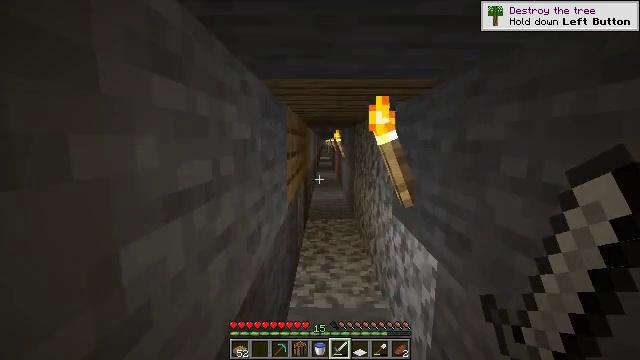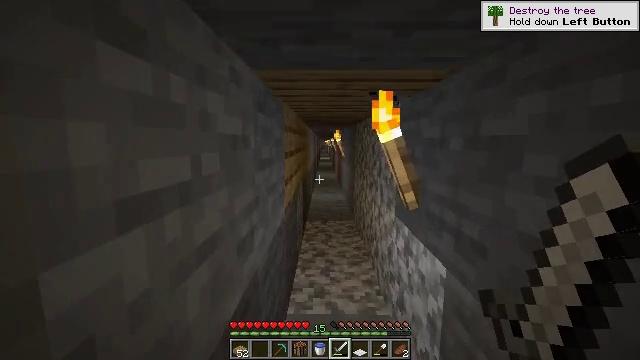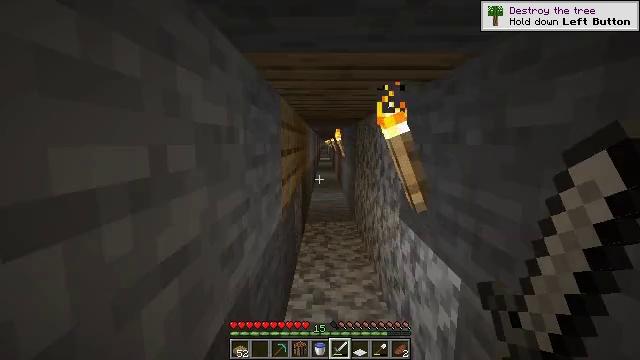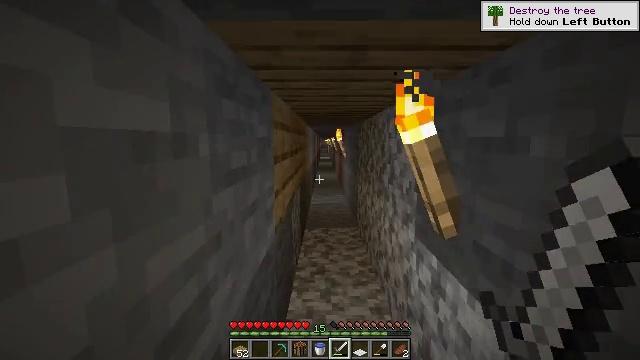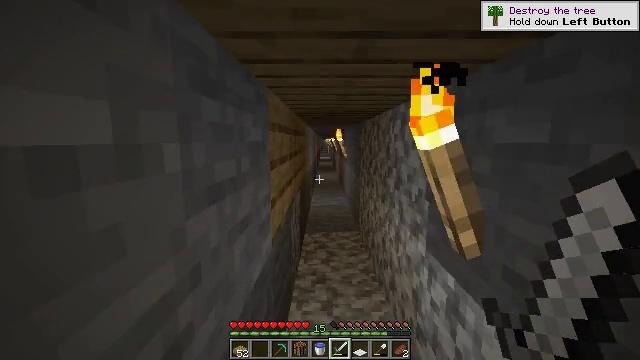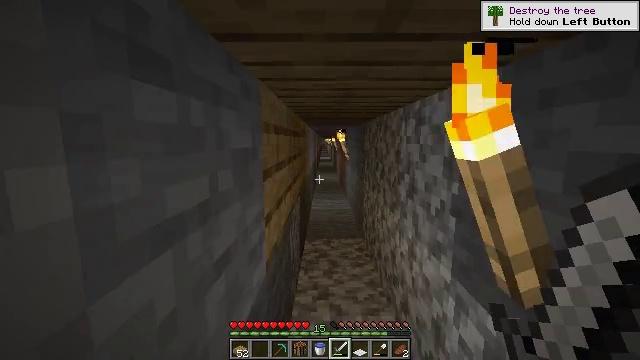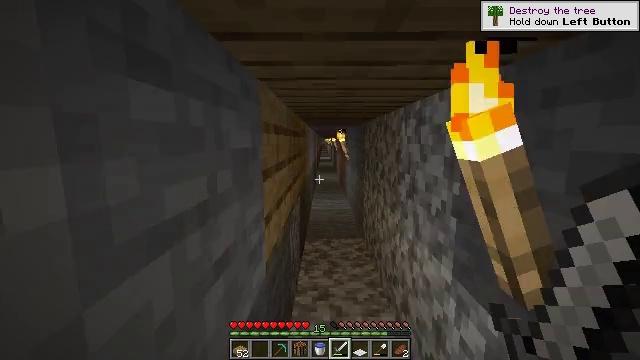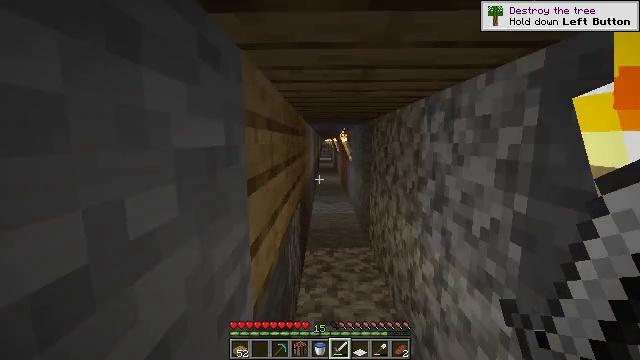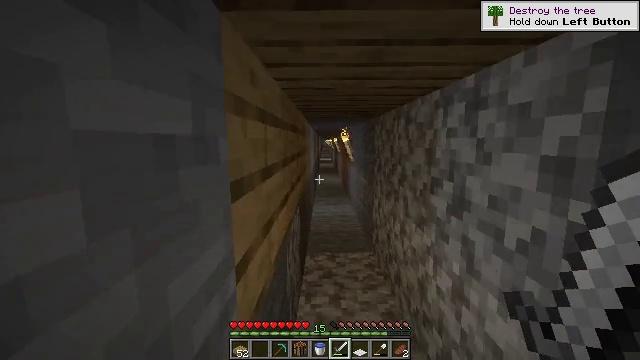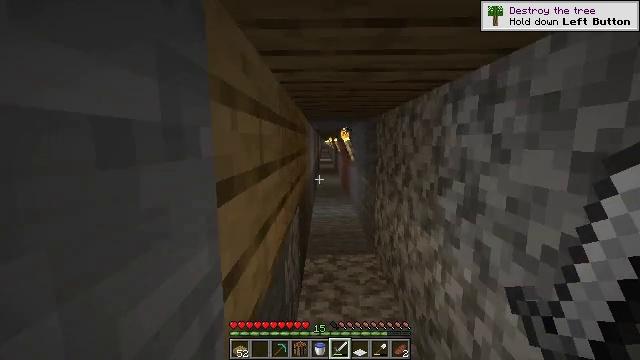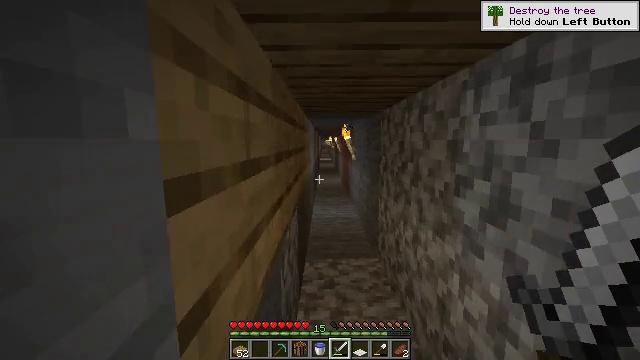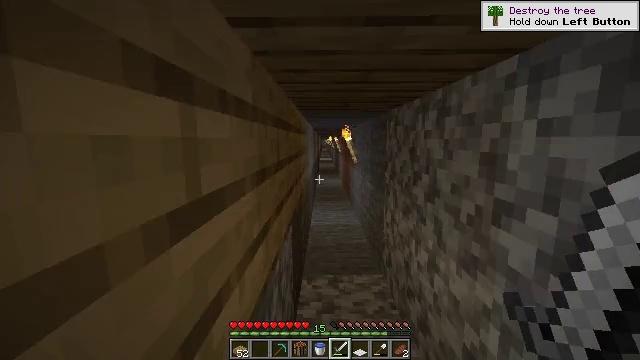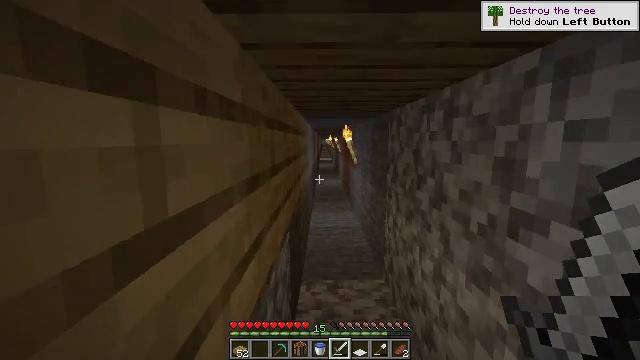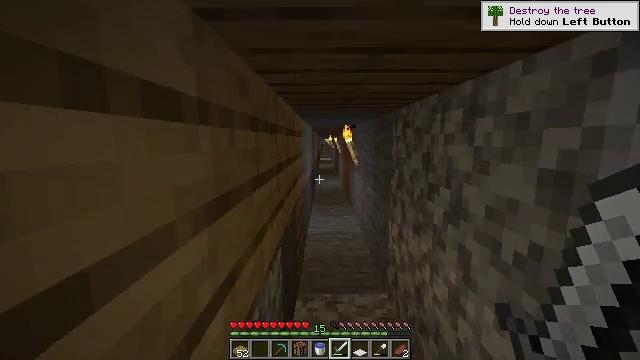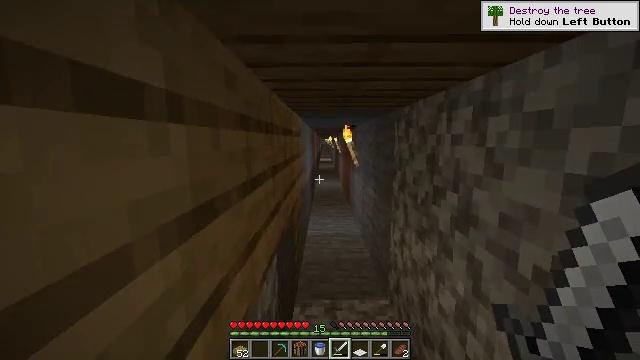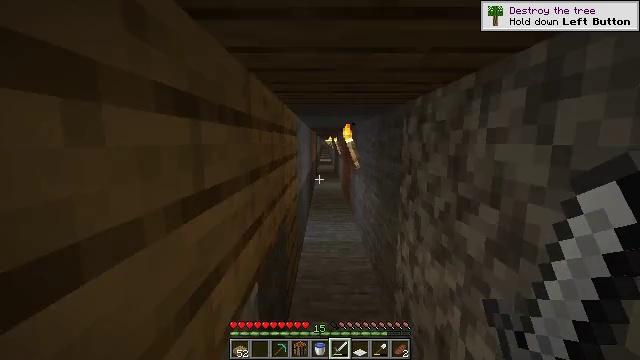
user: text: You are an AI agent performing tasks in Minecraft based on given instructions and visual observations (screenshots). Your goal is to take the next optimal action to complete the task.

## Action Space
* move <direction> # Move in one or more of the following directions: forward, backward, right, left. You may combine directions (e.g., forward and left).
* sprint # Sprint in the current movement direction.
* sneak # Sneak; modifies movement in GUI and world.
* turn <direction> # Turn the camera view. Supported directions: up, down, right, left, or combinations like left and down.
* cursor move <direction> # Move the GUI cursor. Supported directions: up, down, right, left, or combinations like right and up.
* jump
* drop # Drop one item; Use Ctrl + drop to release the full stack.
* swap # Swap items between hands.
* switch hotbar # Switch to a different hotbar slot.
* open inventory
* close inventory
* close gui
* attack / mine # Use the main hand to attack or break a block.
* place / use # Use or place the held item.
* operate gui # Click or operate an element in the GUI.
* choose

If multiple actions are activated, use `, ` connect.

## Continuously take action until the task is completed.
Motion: motion action
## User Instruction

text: Break the existing planks.
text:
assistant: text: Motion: move forward, sprint
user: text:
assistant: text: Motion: move forward, sprint
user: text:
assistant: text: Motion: move forward, sprint
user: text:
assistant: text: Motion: move forward, sprint
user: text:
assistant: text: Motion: move forward, sprint
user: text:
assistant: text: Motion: move forward, sprint
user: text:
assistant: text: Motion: move forward, sprint
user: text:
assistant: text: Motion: move forward, sprint
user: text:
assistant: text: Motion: move forward, sprint
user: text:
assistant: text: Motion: move forward, sprint
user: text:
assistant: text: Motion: move forward, sprint
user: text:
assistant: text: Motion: move forward, sprint
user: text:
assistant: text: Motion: move forward, sprint
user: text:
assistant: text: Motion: move forward, sprint
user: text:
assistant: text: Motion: move forward, sprint
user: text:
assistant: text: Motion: move forward, sprint
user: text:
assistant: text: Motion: move forward, sprint
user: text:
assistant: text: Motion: move forward, sprint
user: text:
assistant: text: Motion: move forward, sprint
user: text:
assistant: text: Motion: move forward, sprint
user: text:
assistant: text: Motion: move forward, sprint
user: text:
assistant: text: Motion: move forward, sprint
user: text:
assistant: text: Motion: move forward, sprint
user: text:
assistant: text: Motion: move forward, sprint
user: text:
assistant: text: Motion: move forward, sprint
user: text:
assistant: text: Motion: move forward, sprint
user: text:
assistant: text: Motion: move forward, sprint
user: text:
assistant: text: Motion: move forward, sprint
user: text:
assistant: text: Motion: move forward, sprint
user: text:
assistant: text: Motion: move forward, sprint